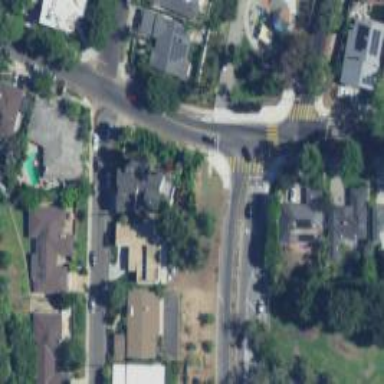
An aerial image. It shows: Marked crossing with zebra markings on the road.